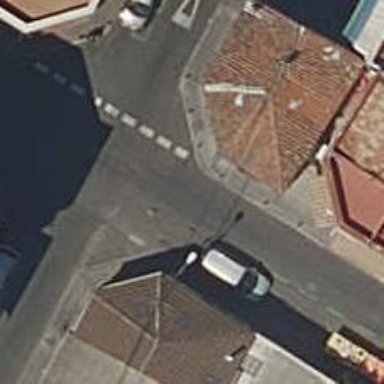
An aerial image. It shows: Unmarked crossing on the road.